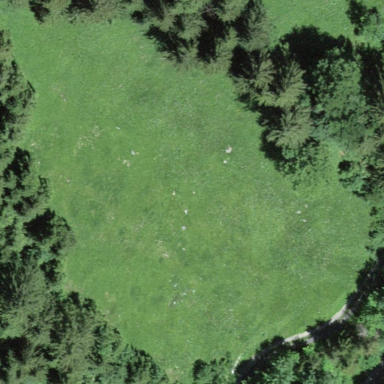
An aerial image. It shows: Beautiful meadow.